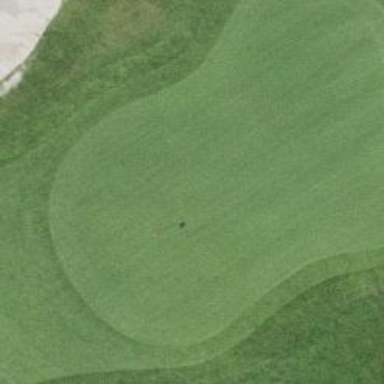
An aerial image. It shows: Golf green.